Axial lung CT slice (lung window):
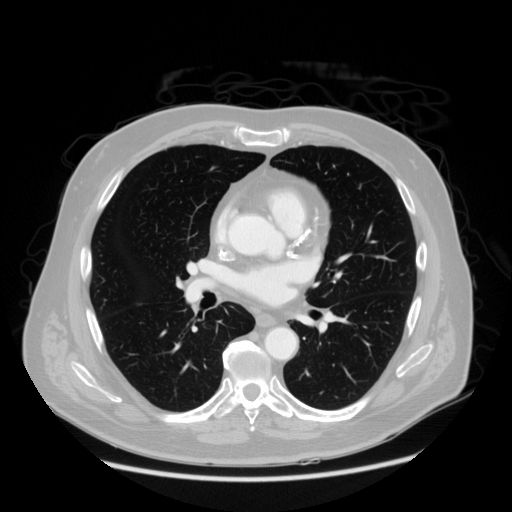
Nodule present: no